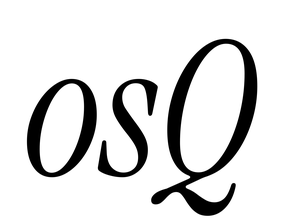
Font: InstrumentSerif-Italic